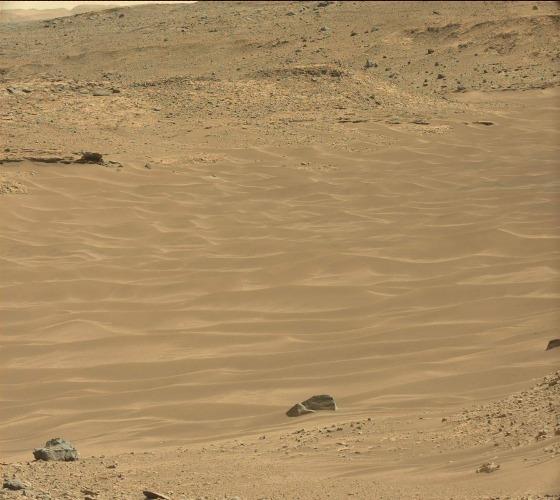
Terrain classes present: Bedrock, Gravel / Sand / Soil, Rock, Sky / Distant Mountains